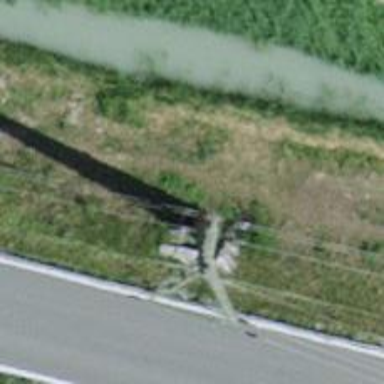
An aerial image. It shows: Power line with three cables.